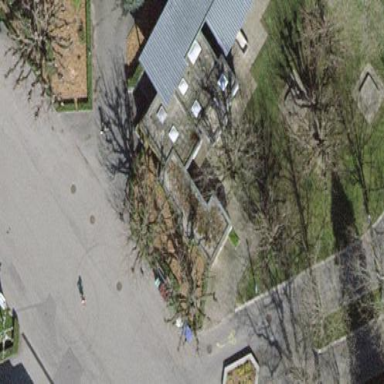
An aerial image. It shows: Building with toilets.